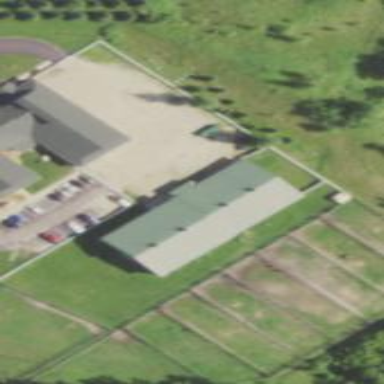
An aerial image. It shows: Stable.